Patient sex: F
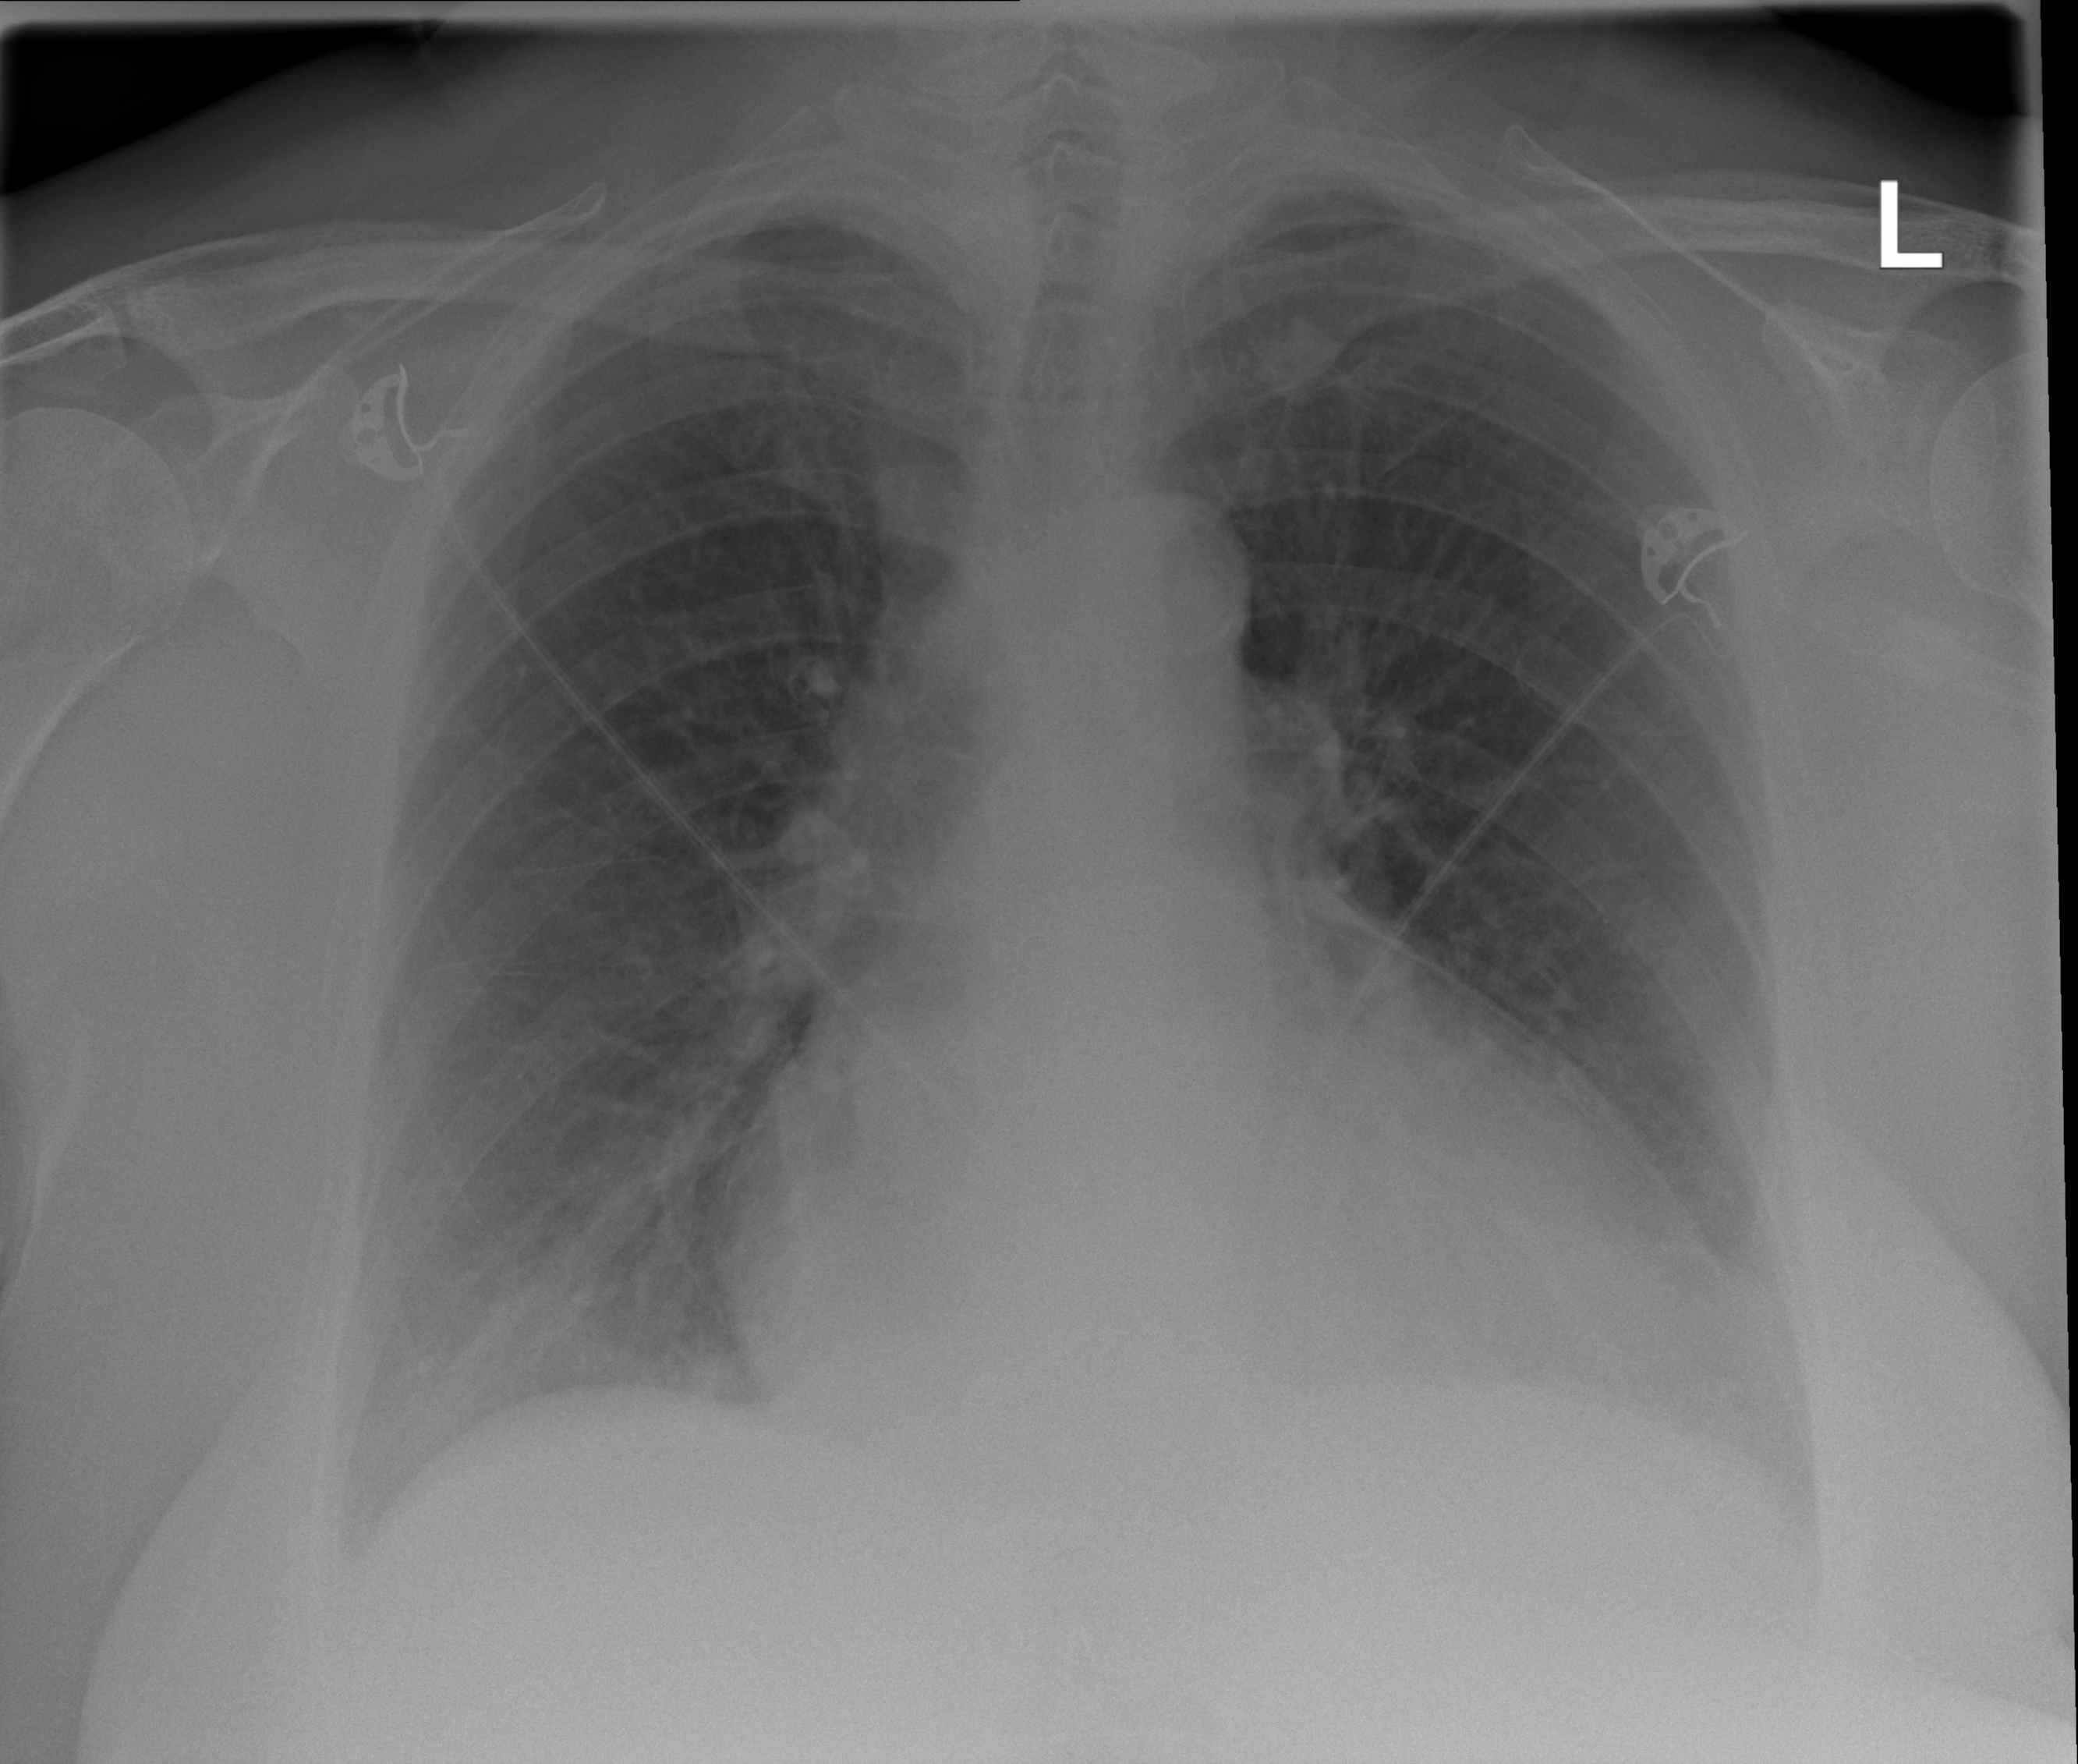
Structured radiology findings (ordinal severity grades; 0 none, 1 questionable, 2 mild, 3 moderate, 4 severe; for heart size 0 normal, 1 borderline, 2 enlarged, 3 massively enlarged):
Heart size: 2
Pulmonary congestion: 1
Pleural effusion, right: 1
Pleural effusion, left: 0
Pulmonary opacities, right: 2
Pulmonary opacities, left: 0
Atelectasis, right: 2
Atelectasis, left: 2